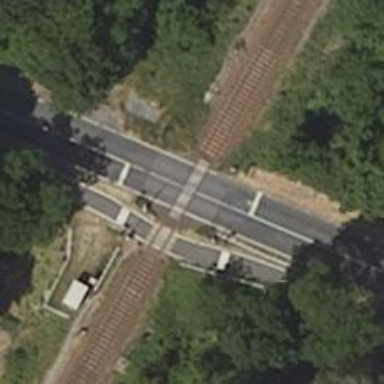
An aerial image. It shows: Railway level crossing.